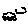
Label: car